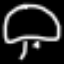
Label: mushroom